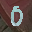
Label: 0